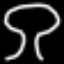
Label: mushroom